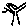
Label: tree